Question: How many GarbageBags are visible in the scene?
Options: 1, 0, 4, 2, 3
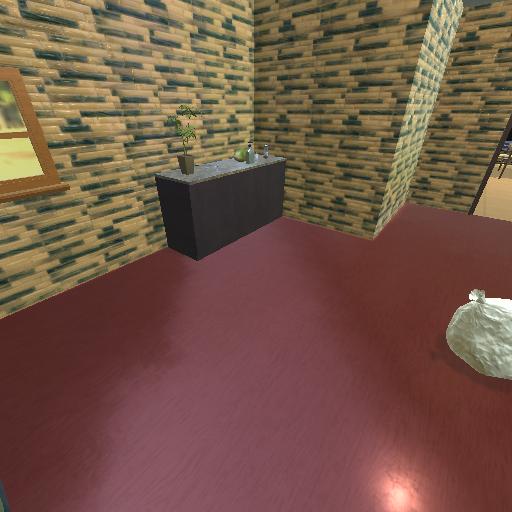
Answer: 1